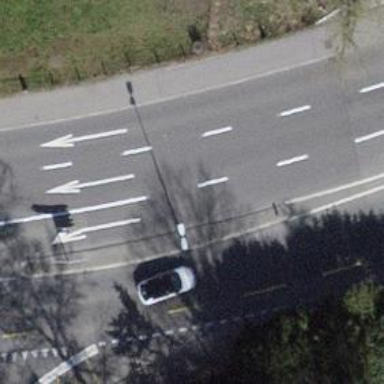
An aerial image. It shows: Primary road with asphalt surface. There is separate sidewalk.